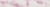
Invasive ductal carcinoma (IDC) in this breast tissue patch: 0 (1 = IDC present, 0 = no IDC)